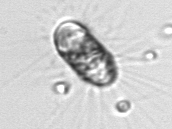
Label: Corethron_hystrix